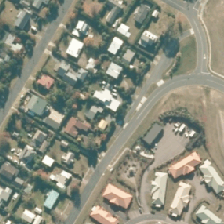
Land cover: urban_build_up